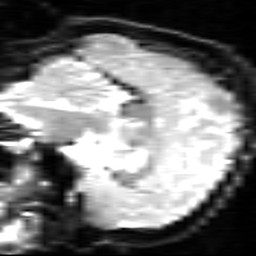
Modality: inplaneT2
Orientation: sagittal
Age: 25
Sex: female